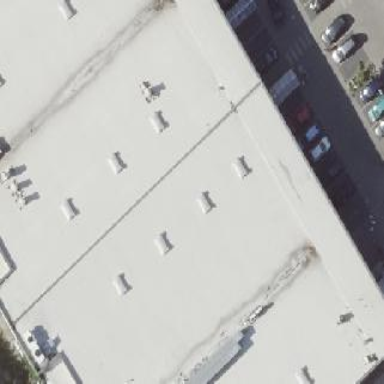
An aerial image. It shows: Mall building.